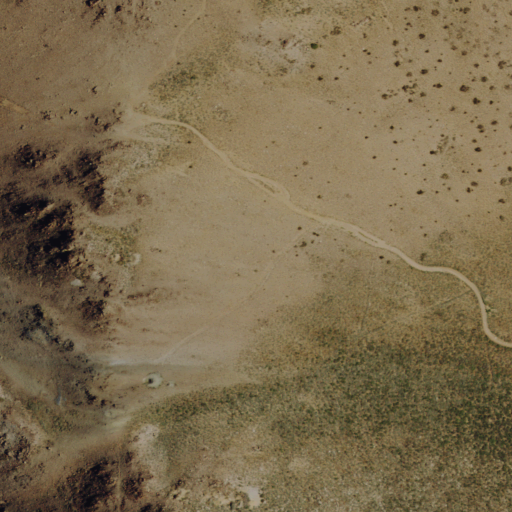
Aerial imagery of gap in Nevada named Galena Saddle containing shrub and grassland